Question: Let's say I make a feature branch from master branch is currently on commit A.
Then I make two commits in branch B and C.
Now I make a pull request PR1 (don't merge).
Then a branch is done dependent on commit C, a commit D is done on this branch, and pull request PR2 is created.
Branches and pull requests picture:

Azure now displays everything correct on the two pull requests.
PR1:
'''
Commits: Shows B and C -> correct
Files: Shows diff from A to C (Based on commit A) -> correct
'''
PR2:
'''
Commits: Shows B, C and D -> correct
Files: Shows correct diff from A to D (Based on commit A) -> correct
'''
Now complete PR1 using fast forward.
The problem is now:
PR2:
'''
Commits: Shows D -> correct
Files: Show still the diff from A to D (Based on commit A) -> **unexpected**
'''
Expectation would be Azure should update the 'Files' diff and show only C to D (Based on commit C).
How can I tell Azure to change the 'Based on commit' pointing to C after complete PR1 on PR2?
Of course I can choose 'View merge changes' from Menu, but in this case also the 'Files' tab should only show the merge changes in my expectation (only C to D).
I think this question is the same as <URL>, but this question was not clearly asked / answered.
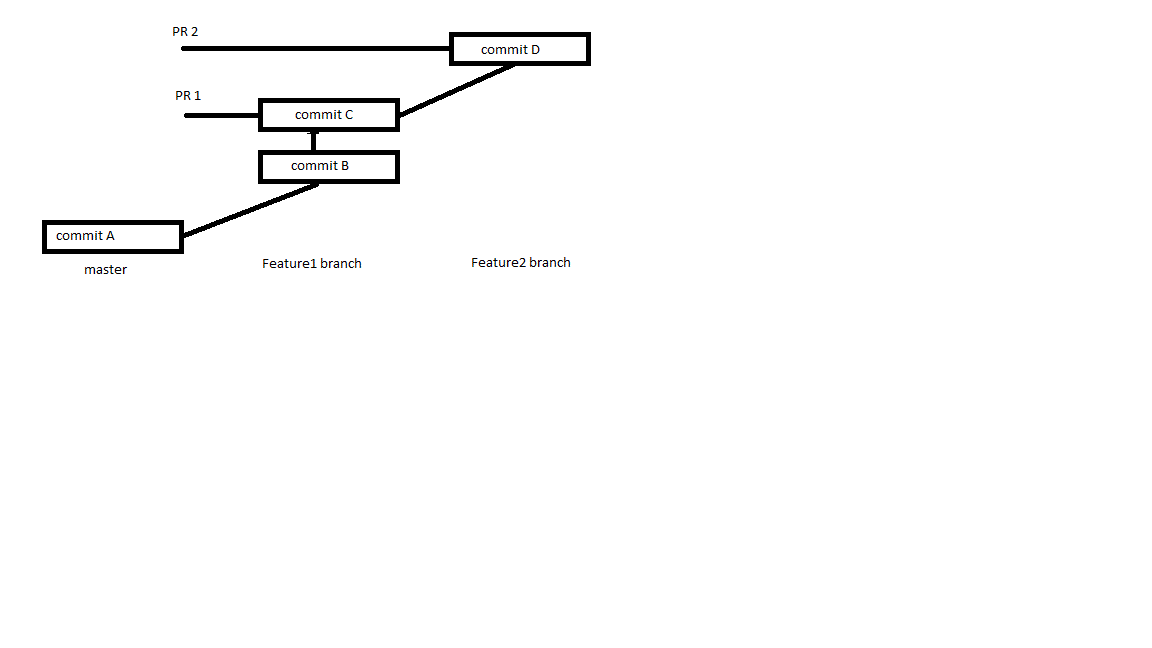
Answer: On the right side of the PR screen, next to the complete button, there is a 3 dots menu, with an option called "<URL>". Choosing that option should update the view as you expect. Note this happens automatically any time you change the target branch or push new changes to your branch, but it does not happen automatically when the target branch gets updated because it would potentially need to happen far too often, and in some repos it would slow everyone down.